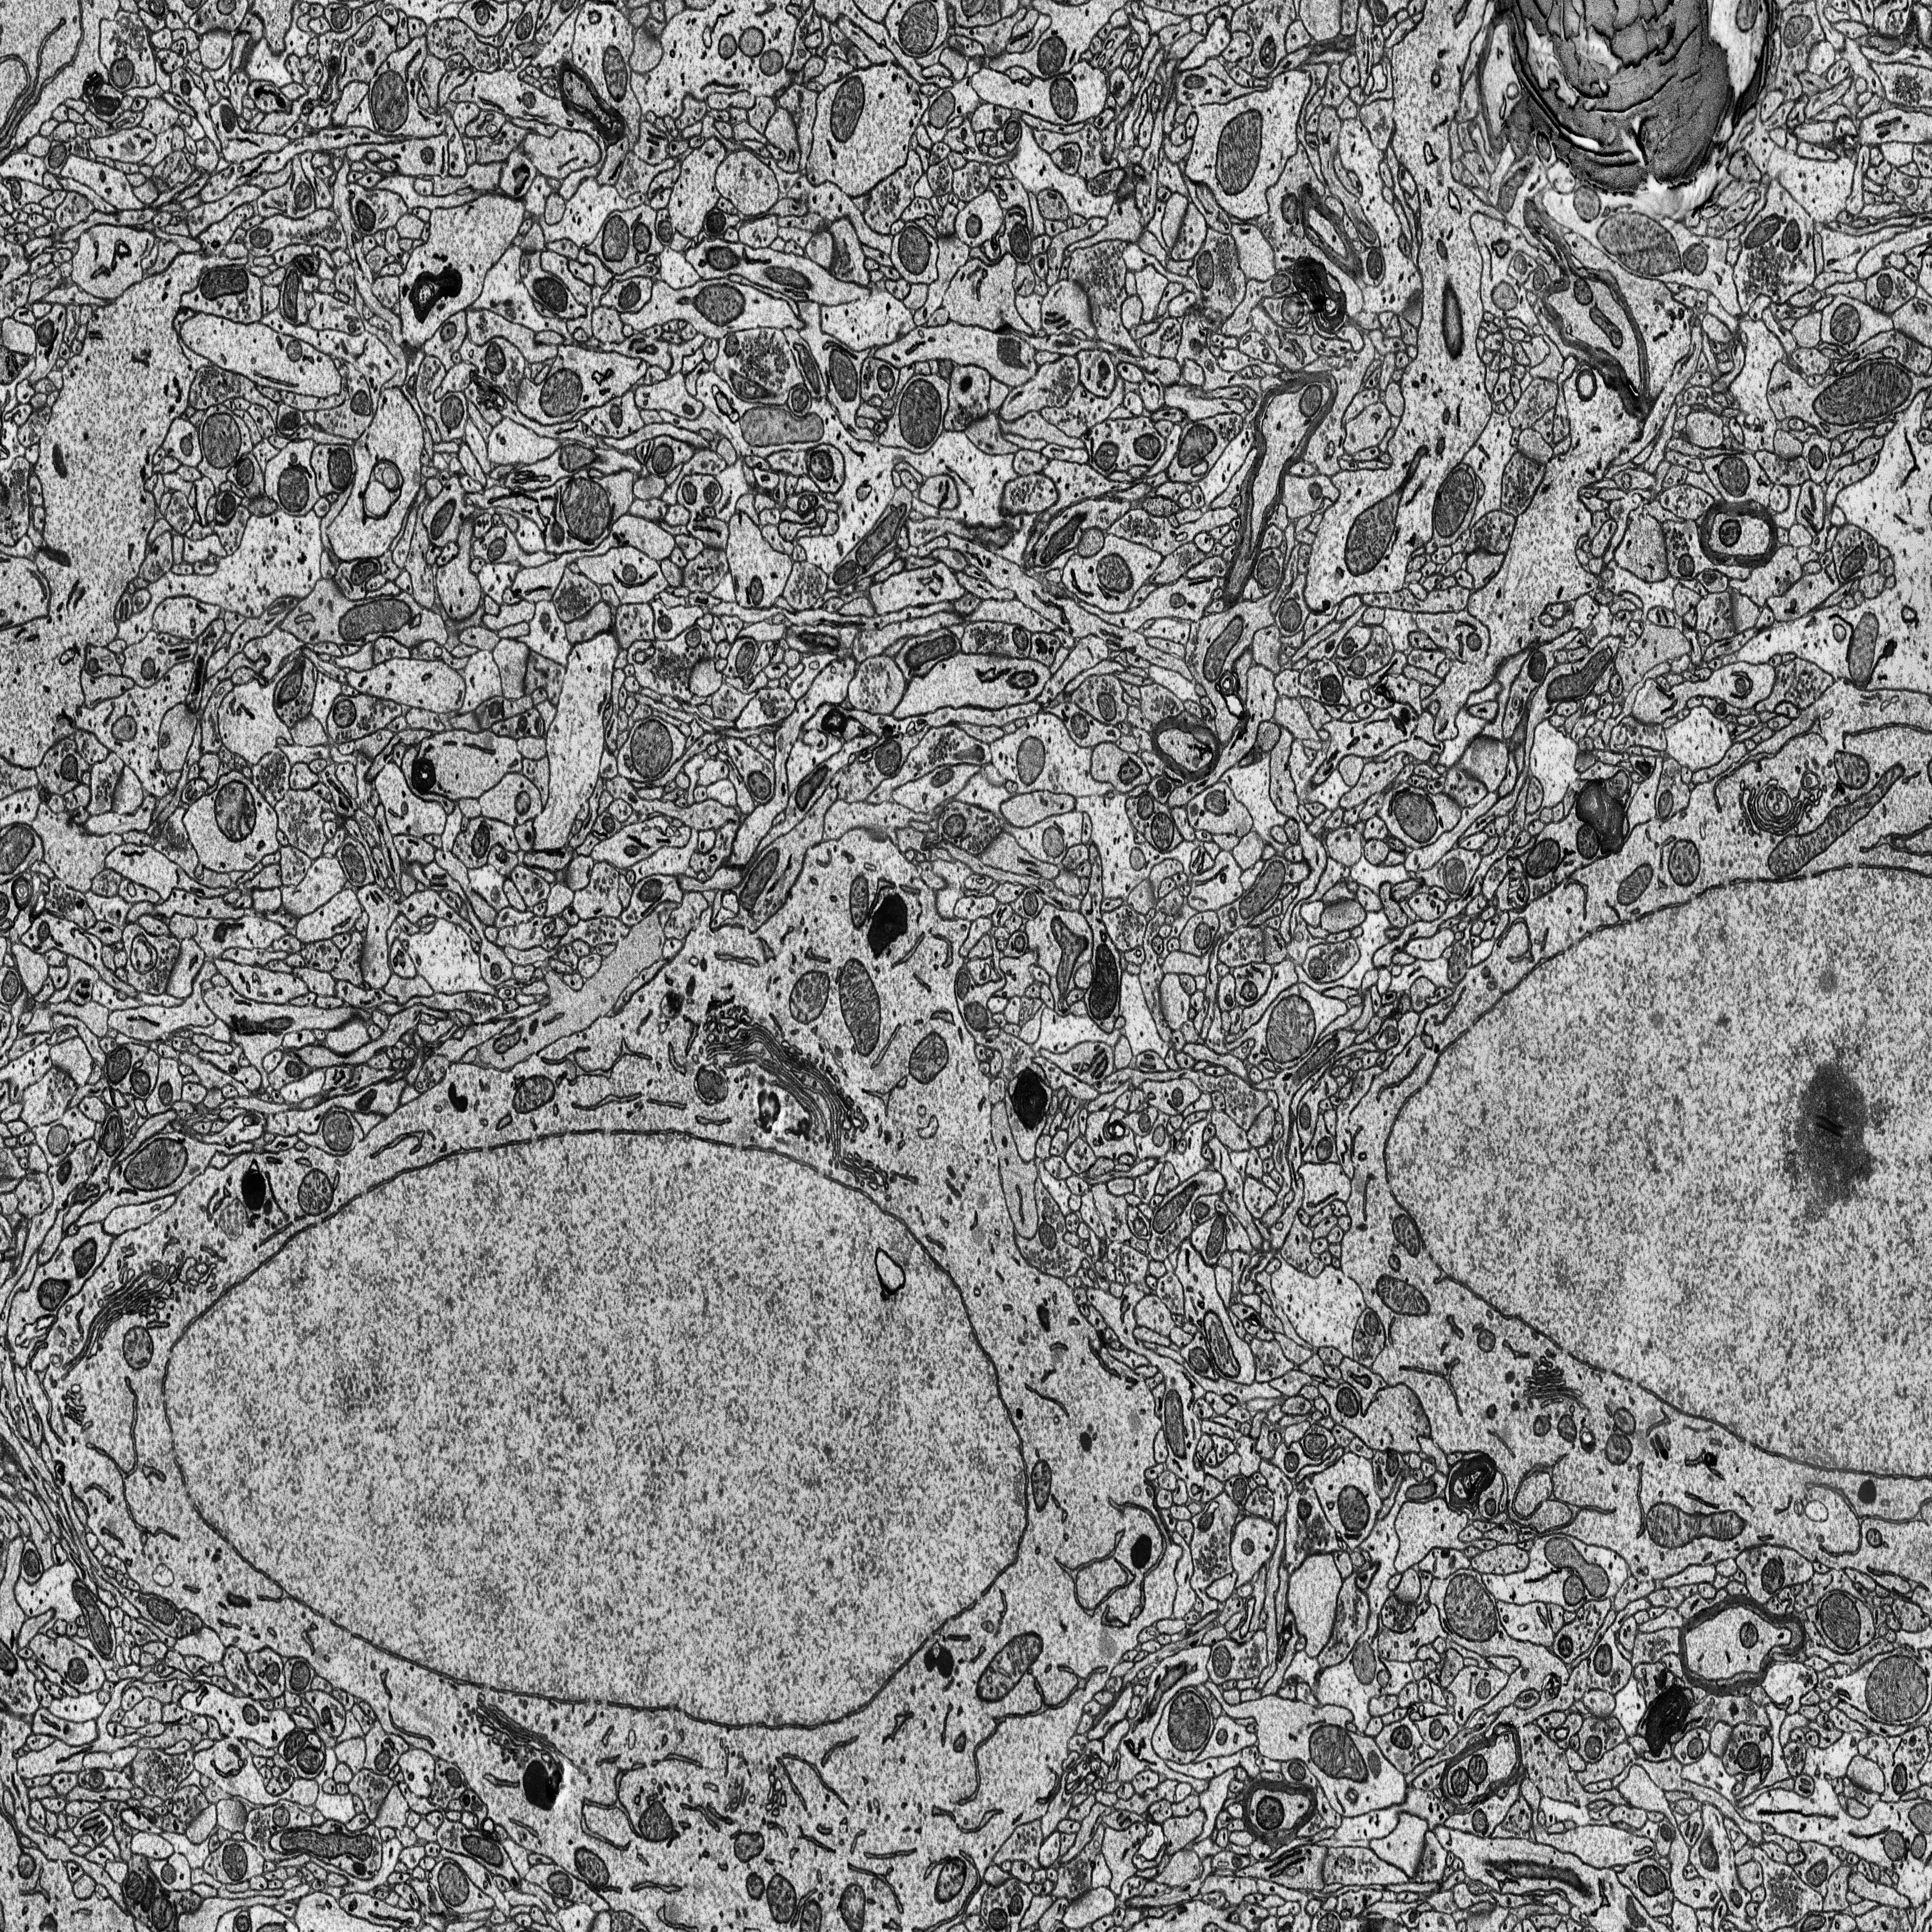
Electron microscopy slice of rat cortex tissue
Slice depth (z): 340
Mitochondria instances in slice: 356